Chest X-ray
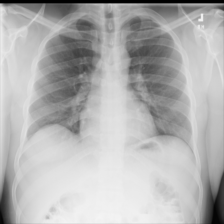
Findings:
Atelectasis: negative
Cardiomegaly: negative
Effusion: negative
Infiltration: negative
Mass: negative
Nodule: negative
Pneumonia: negative
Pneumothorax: negative
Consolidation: negative
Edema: negative
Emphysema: negative
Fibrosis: negative
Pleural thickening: negative
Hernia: negative